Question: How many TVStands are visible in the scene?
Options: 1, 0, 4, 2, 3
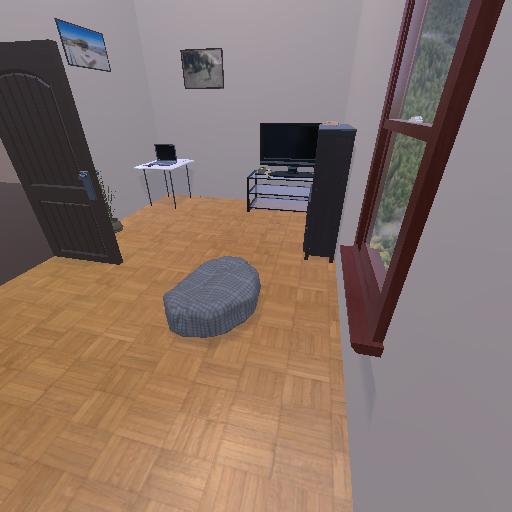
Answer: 1